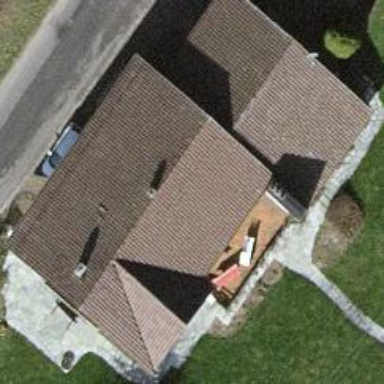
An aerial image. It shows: Simple house.